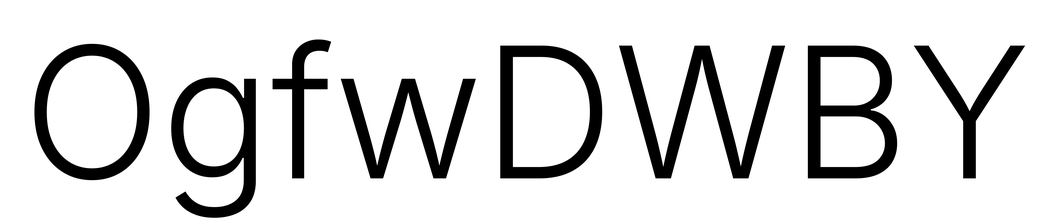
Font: Inter_Light